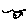
Label: fish